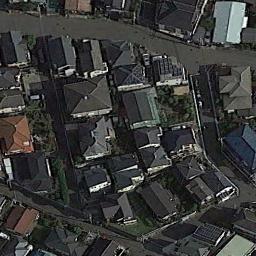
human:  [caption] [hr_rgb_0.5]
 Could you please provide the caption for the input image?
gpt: There are many roads and neatly arranged houses and trees and large lawns in densely populated areas .

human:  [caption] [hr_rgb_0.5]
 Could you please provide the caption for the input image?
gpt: The dense residential is next to the road .

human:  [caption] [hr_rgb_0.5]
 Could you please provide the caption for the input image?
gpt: The houses stand in two rows .

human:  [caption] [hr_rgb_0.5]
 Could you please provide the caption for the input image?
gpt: A dense residential area has lots of neatly arranged houses of different sizes while a road goes through the residential area .

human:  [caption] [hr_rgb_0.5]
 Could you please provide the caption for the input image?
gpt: There are many black buildings on a dense residential area .